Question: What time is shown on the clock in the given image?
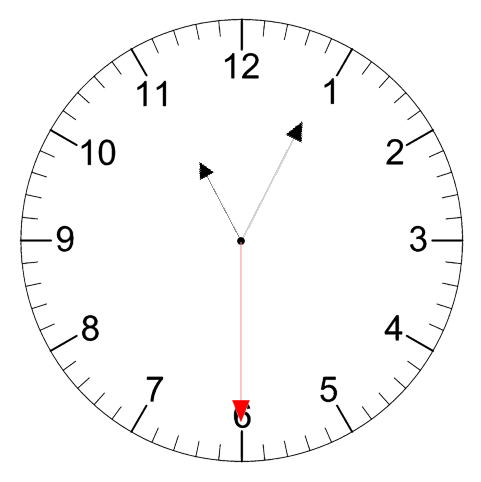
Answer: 11:04:30